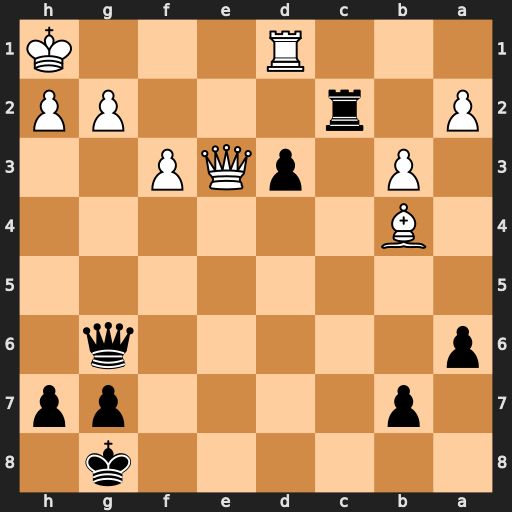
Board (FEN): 6k1/1p4pp/p5q1/8/1B6/1P1pQP2/P1r3PP/3R3K
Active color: b
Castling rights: -
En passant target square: -
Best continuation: Qxg2#